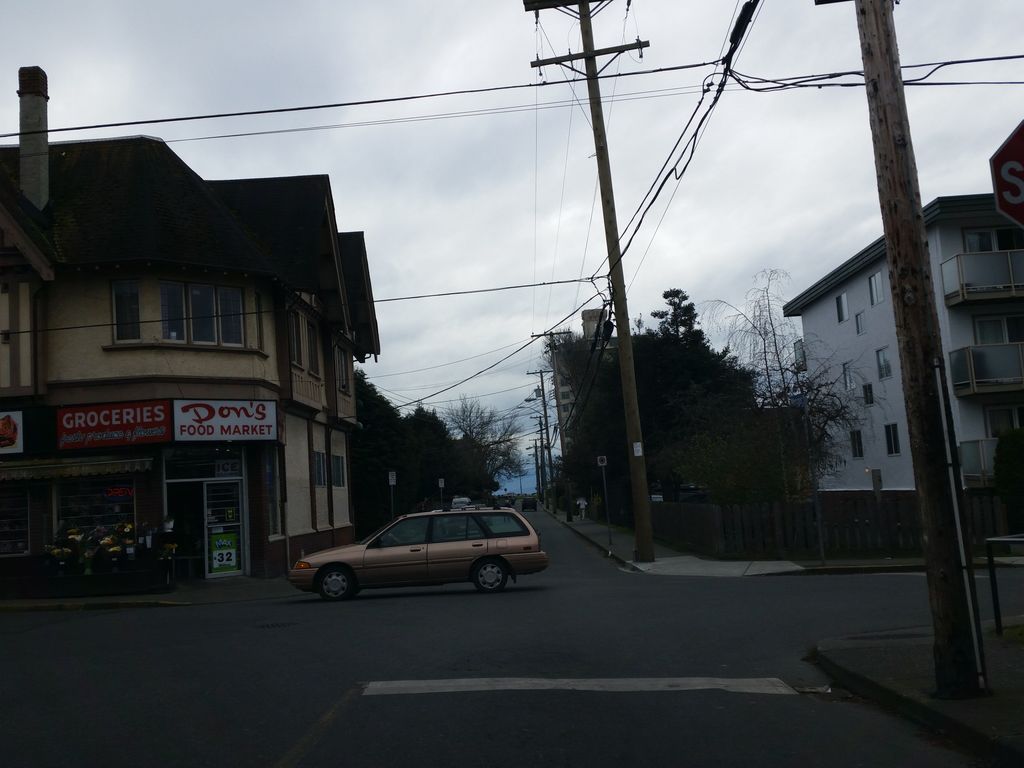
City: victoria